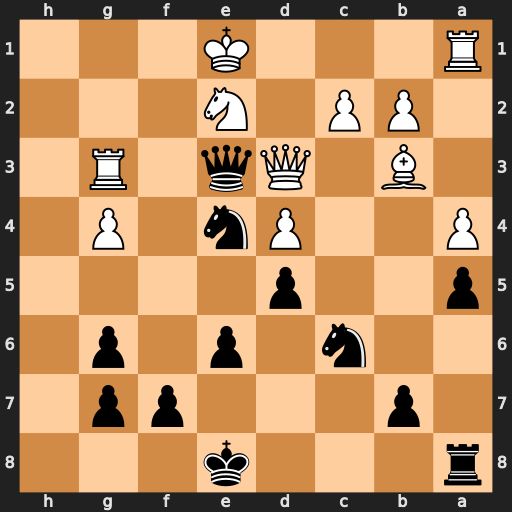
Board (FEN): r3k3/1p3pp1/2n1p1p1/p2p4/P2Pn1P1/1B1Qq1R1/1PP1N3/R3K3
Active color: b
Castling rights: Qq
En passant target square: -
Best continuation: Qf2+ Kd1 Qf1#